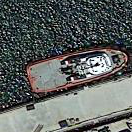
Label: civil